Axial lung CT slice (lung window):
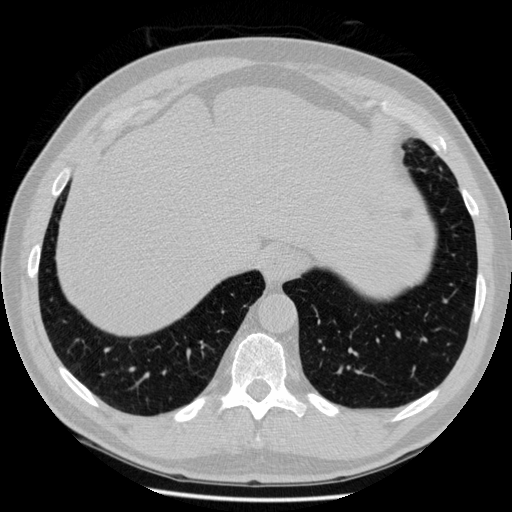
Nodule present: no